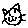
Label: cat